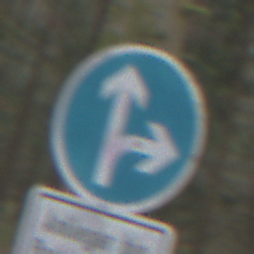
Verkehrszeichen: VorgeschriebeneFahrtrichtungGeradeausOderRechts
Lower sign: SonstigeFahrzeugePersonengruppenFrei3
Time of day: Midday
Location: Outdoor (Nature)
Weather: Overcast
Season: NotSpecified
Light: Natural